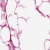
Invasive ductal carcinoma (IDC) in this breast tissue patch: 0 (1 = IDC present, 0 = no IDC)